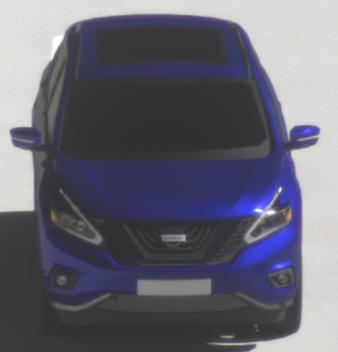
Make: Nissan
Model: Murano
Detailed model: Gen. 3 Z52
Model produced from: 2015
Doors: 5
Color: blue
Road condition: dry road
Daytime: midday
Contrast: high contrast